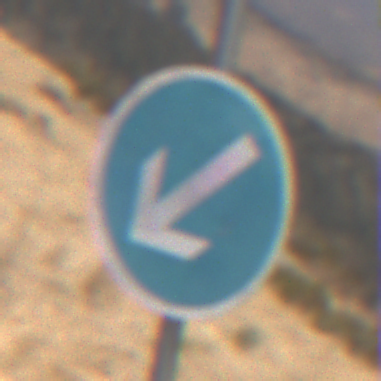
Verkehrszeichen: VorgeschriebeneVorbeifahrtLinks
Umgebung: Outdoor, Nature
Tageszeit: Midday
Wetter: Clear
Licht: Natural
Jahreszeit: NotSpecified
Kontrast: HighContrast